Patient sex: M
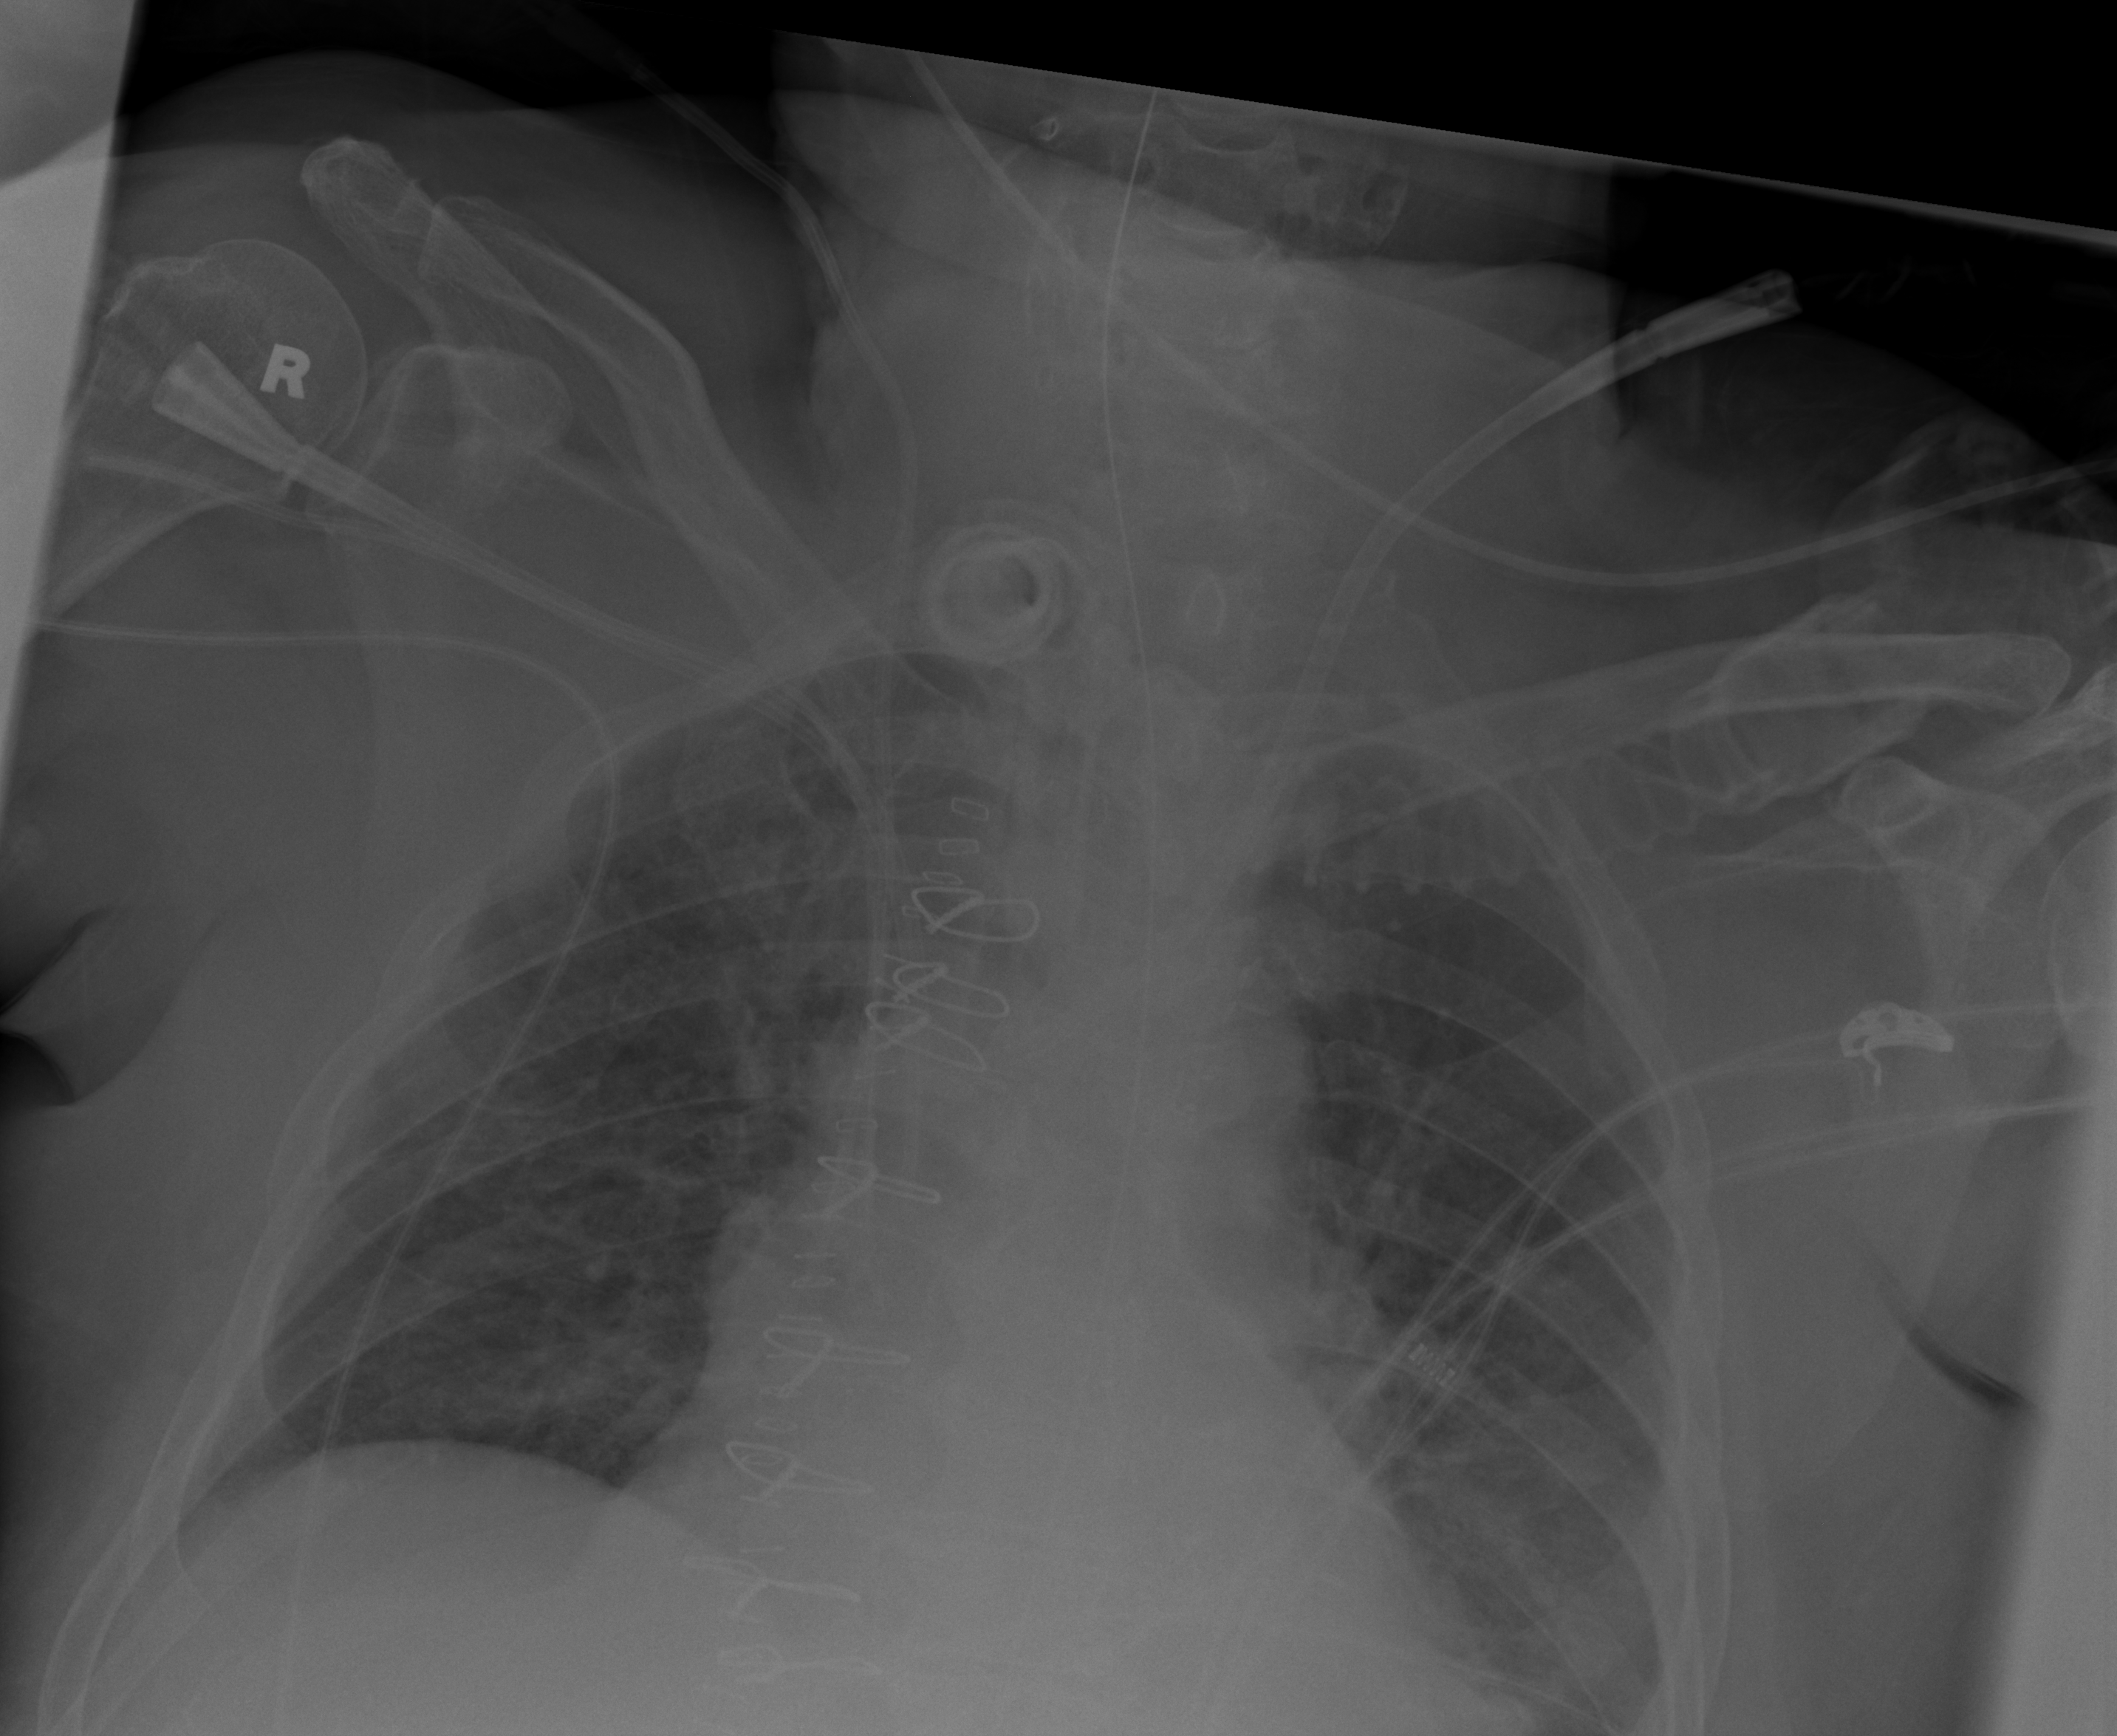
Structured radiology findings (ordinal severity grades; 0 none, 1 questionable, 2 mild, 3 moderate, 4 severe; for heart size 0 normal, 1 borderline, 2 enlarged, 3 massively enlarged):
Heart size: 1
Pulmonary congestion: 2
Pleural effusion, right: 0
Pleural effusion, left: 1
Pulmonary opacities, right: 1
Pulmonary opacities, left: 1
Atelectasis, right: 0
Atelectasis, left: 2